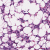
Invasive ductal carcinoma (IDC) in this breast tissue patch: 1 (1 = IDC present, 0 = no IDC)